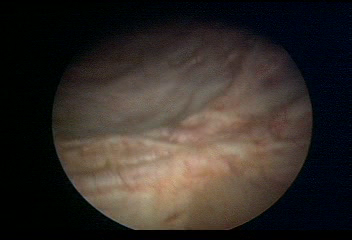
Modality: WLC
Class: Normal mucosa
Bladder cancer association: No